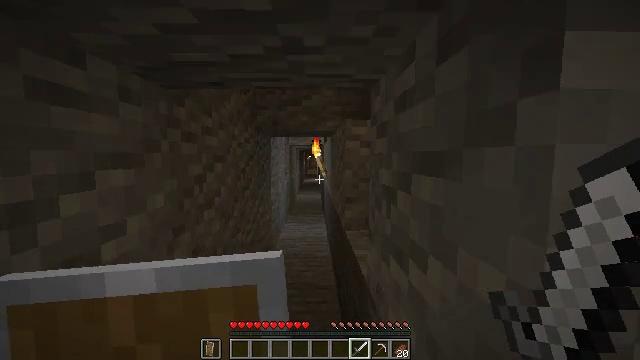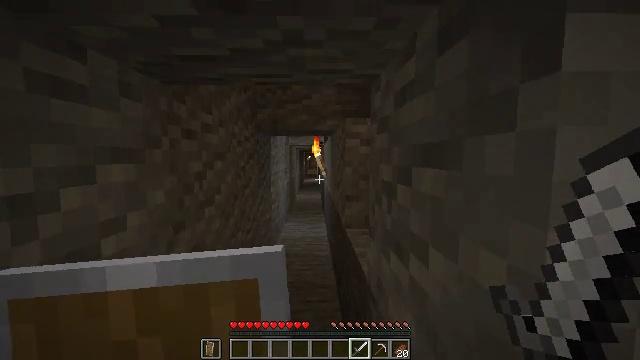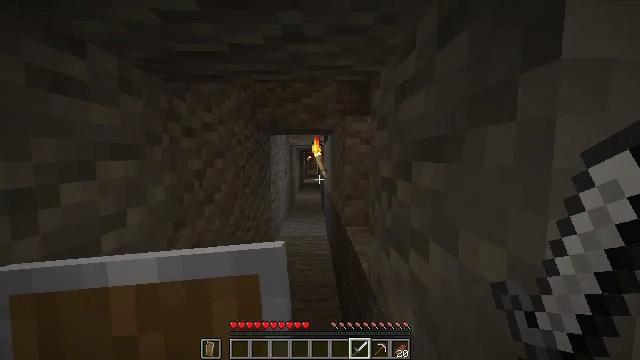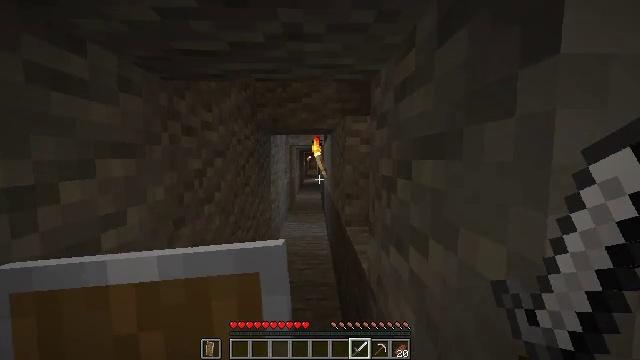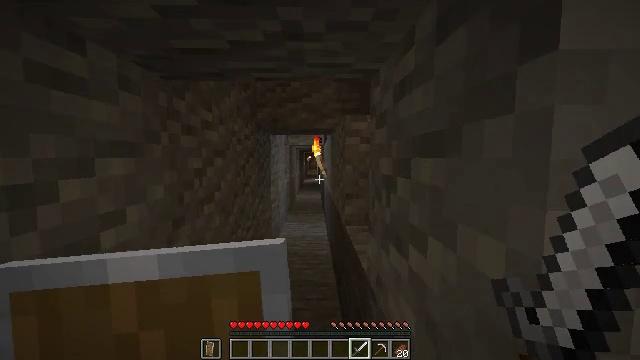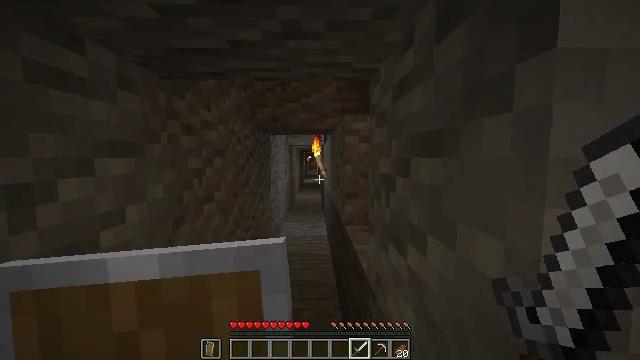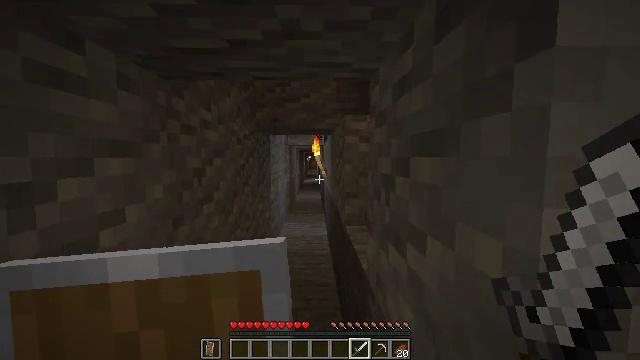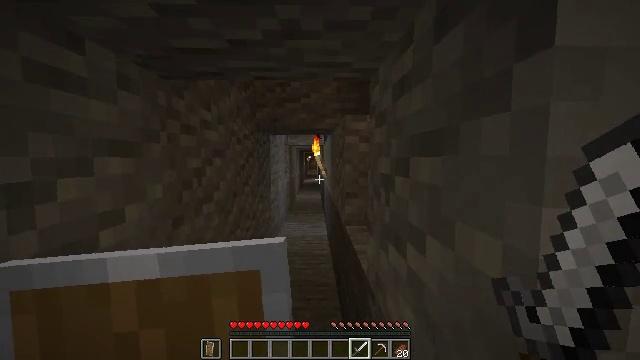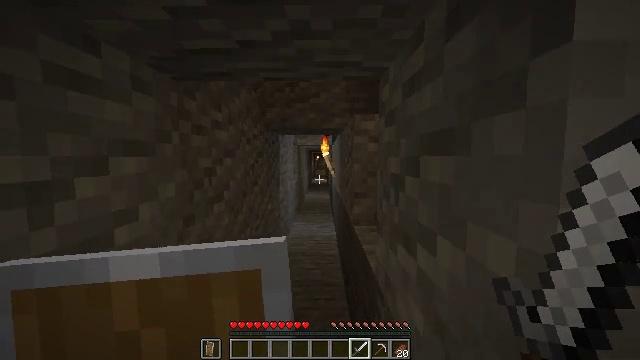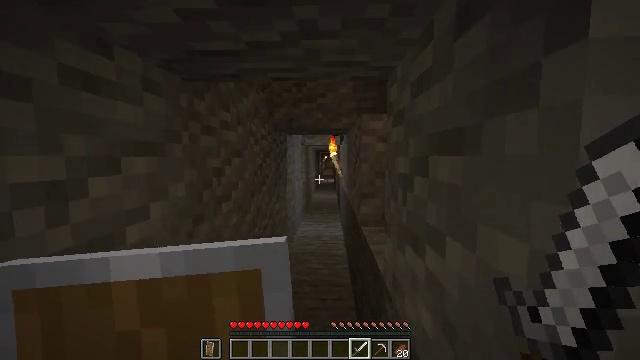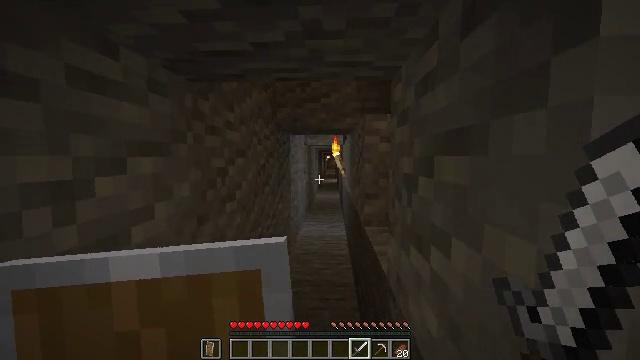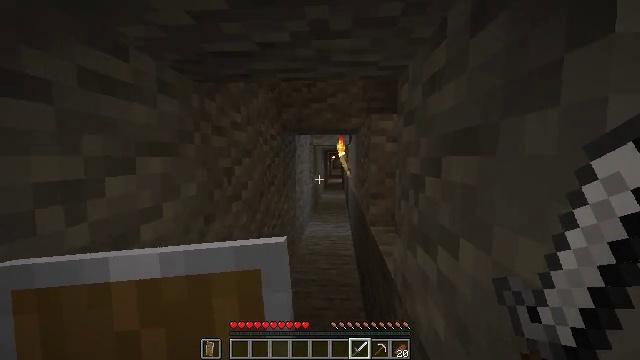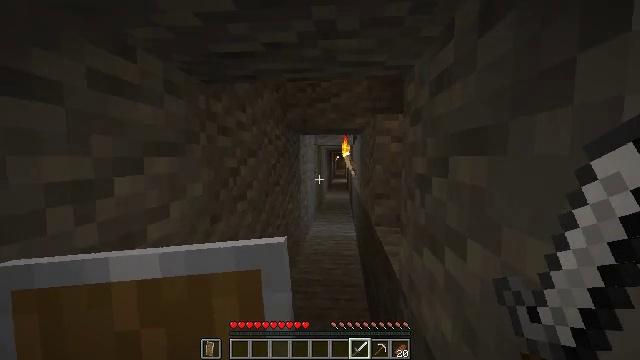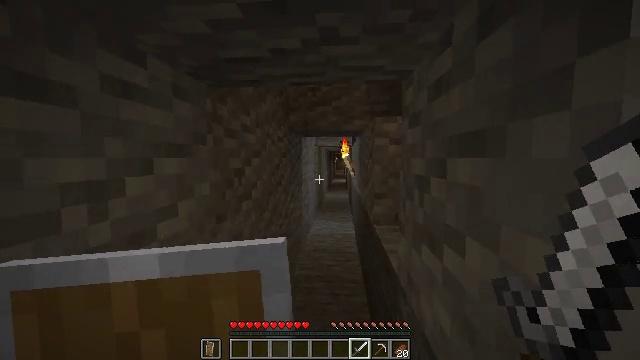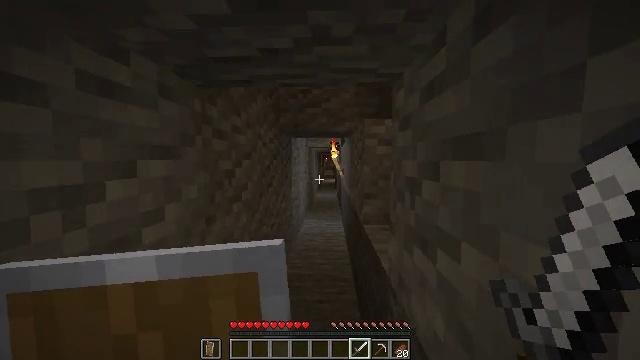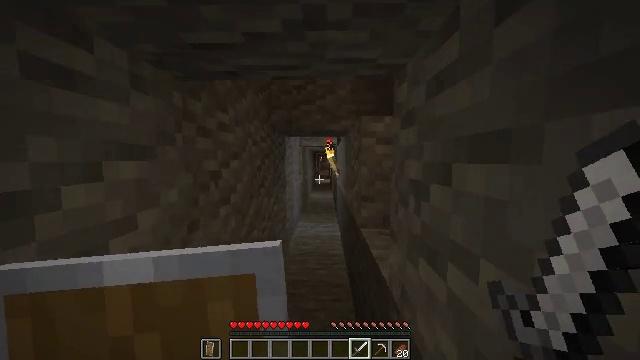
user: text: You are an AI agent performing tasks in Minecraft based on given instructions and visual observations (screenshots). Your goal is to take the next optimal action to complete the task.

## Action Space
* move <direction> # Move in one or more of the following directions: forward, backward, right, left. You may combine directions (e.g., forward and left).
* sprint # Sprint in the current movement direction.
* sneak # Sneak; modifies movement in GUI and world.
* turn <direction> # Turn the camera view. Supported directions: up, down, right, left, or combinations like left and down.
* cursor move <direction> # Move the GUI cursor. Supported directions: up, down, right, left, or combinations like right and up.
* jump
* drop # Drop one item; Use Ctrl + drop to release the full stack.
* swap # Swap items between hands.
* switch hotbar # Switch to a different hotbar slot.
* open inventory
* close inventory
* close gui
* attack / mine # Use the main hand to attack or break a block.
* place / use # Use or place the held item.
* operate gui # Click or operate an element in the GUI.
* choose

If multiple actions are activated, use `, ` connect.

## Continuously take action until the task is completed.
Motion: motion action
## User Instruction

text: Stop mobs spawning by breaking the spawner.
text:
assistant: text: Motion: move forward
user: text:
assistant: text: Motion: move forward
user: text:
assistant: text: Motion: move forward
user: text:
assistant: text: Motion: move forward
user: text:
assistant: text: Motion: move forward
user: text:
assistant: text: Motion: move forward
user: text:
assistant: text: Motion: no_op
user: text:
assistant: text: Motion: move forward, turn left
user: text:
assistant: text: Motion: move forward, turn left
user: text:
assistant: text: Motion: move forward
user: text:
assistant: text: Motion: turn left
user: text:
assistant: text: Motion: move forward
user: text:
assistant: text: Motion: move forward
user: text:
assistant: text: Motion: move forward, turn right
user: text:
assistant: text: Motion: move forward, turn right
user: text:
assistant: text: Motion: move forward
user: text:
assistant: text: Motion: move forward
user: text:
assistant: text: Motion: move forward
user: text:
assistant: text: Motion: move forward
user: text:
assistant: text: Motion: no_op
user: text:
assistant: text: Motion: move forward
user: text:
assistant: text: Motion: move forward
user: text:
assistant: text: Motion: move forward
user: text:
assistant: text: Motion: move forward
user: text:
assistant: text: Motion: move forward
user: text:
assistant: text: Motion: move forward
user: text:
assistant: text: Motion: move forward
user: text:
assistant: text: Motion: move forward
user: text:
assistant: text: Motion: move forward
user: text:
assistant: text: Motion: move forward